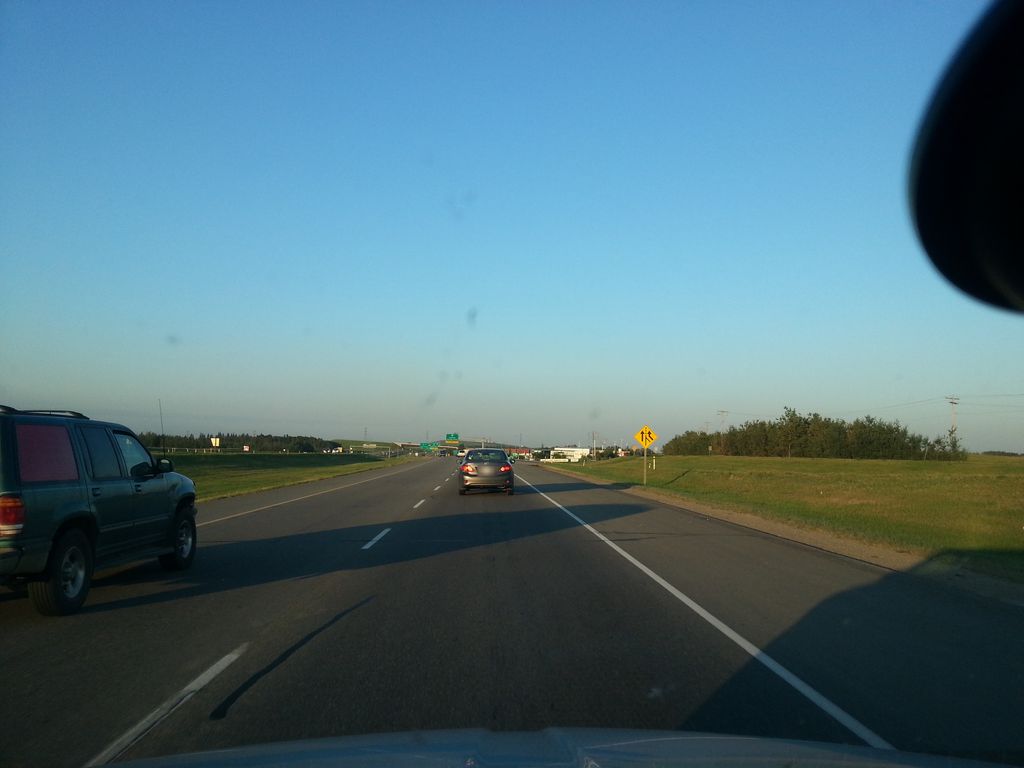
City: edmonton